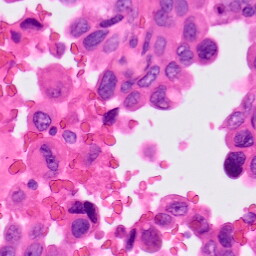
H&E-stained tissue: Lung